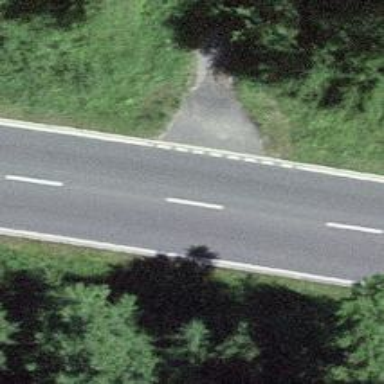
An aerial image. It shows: Secondary road.